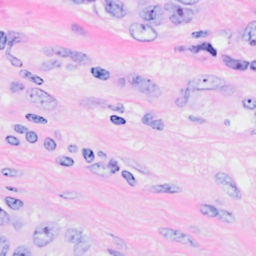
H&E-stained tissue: Breast